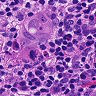
Metastatic tissue present: yes